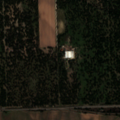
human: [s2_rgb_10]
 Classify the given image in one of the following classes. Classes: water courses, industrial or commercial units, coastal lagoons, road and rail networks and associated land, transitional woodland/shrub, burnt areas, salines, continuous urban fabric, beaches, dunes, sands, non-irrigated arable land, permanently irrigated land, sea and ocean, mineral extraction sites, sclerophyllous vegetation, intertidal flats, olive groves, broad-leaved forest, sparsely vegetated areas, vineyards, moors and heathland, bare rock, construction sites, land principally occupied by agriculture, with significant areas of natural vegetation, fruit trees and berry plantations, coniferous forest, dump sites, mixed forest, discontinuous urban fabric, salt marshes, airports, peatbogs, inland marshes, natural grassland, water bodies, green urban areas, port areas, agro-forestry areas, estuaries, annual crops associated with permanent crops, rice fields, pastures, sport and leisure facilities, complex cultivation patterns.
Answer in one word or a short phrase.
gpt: pastures, broad-leaved forest